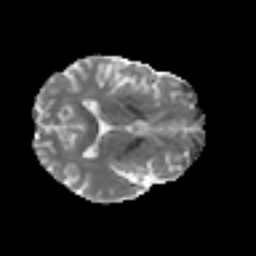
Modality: MD
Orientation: axial
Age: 37
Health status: ill
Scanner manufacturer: philips
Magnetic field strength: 3 T
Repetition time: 9 s
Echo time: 0.127 s